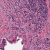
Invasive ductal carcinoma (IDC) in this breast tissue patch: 0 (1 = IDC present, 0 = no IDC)